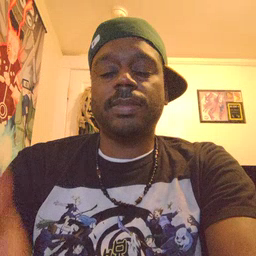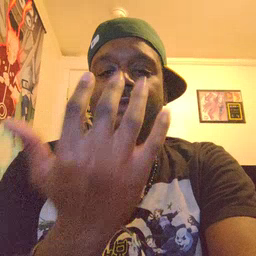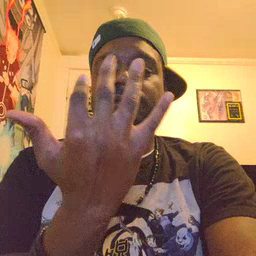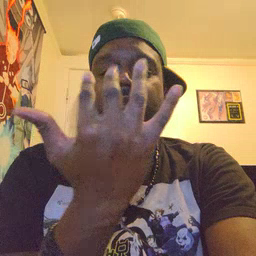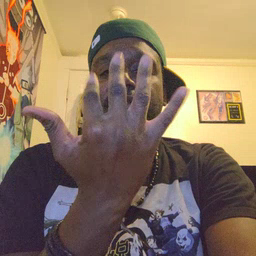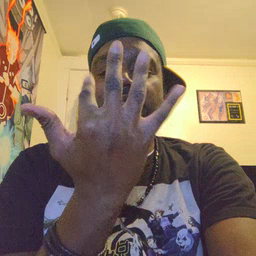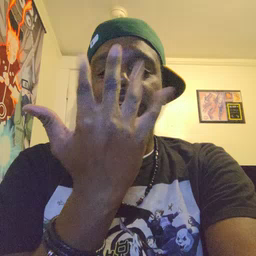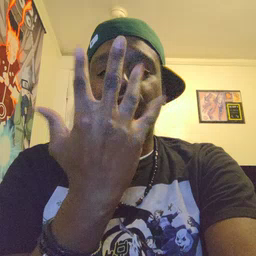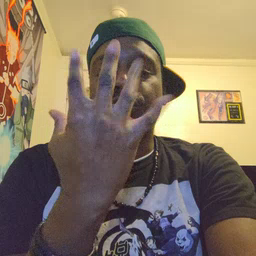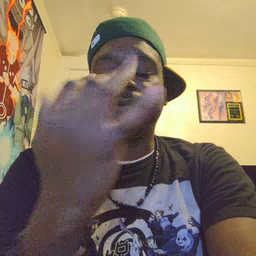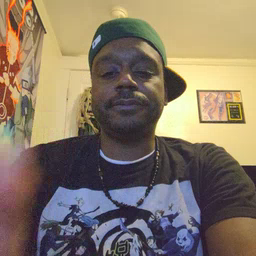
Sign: finger